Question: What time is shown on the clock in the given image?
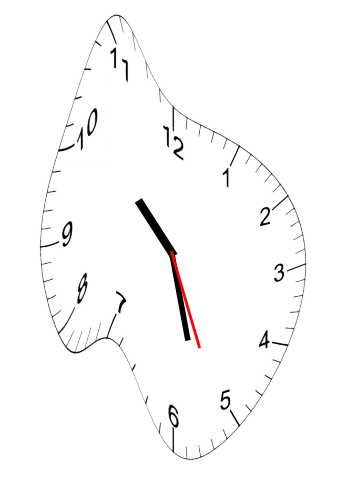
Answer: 10:27:26